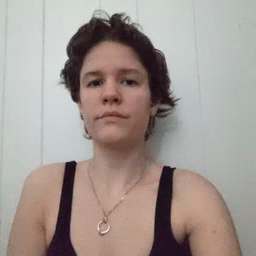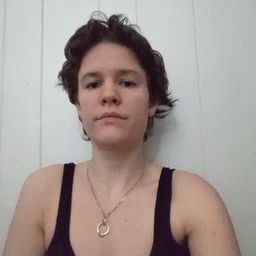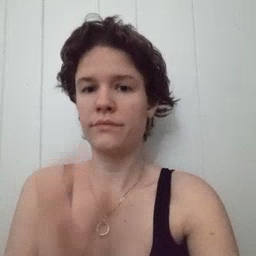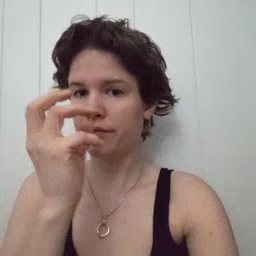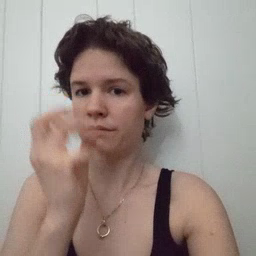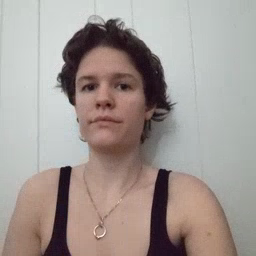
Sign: clown